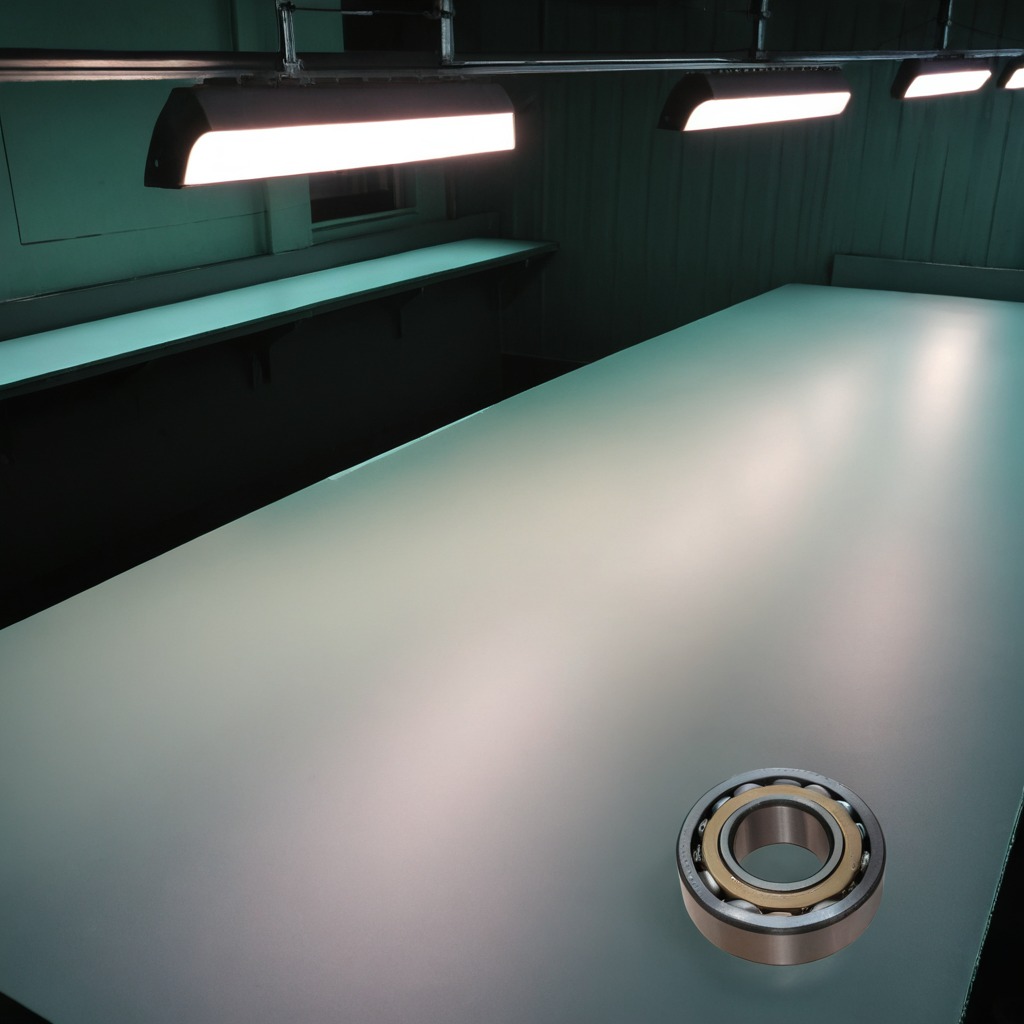
A metal ball bearing is lying on a clean empty table in a railway signal maintenance room lit by harsh overhead fluorescents.